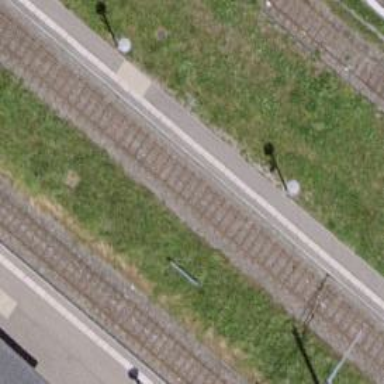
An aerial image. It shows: Stop position for public transport on the railway.